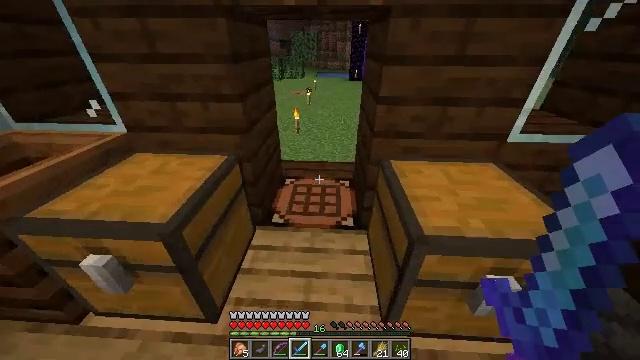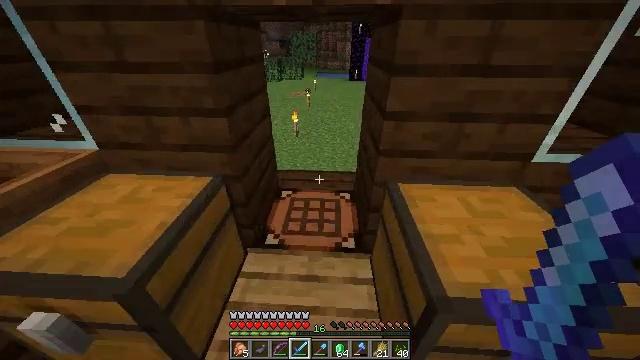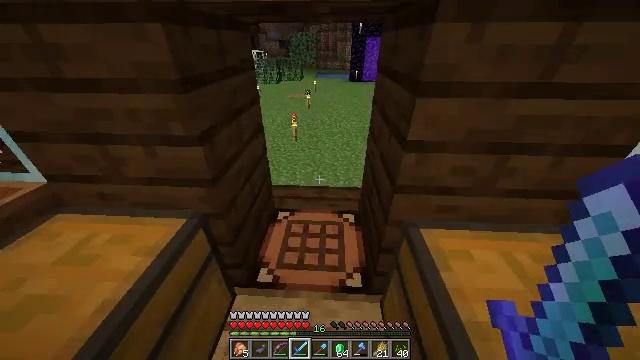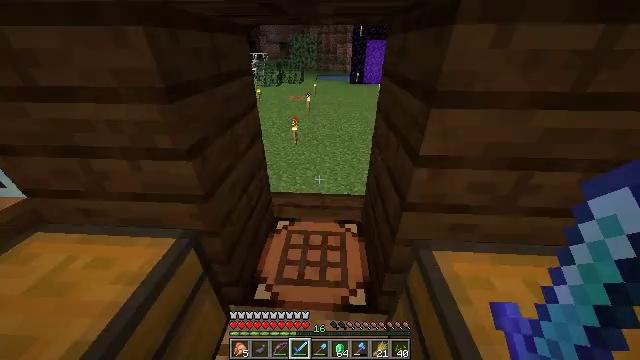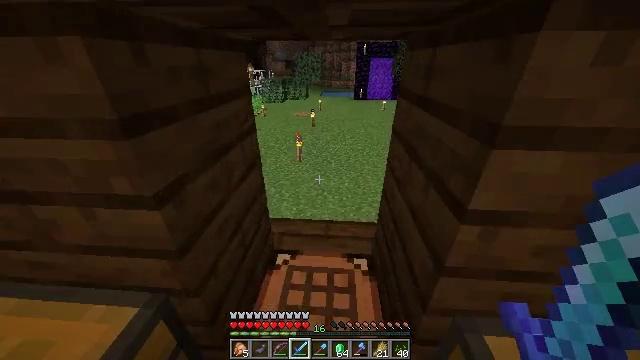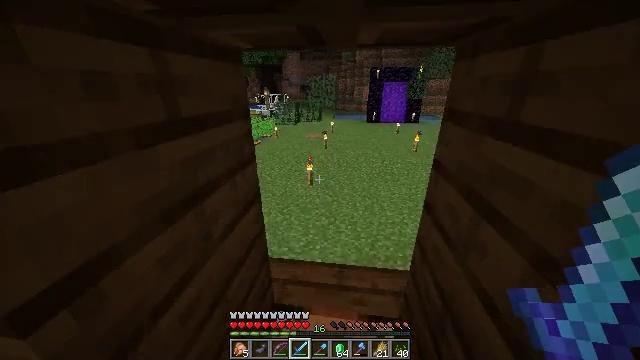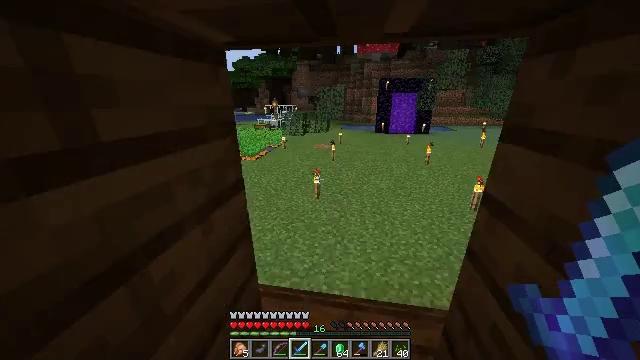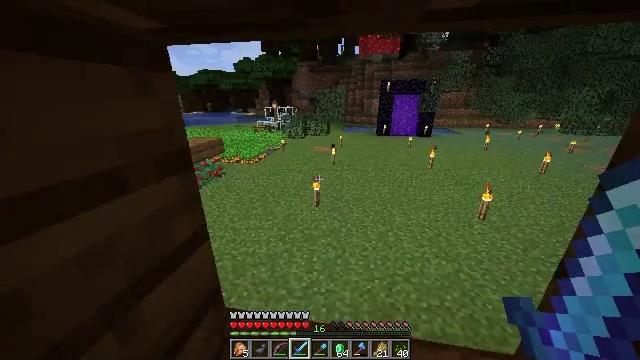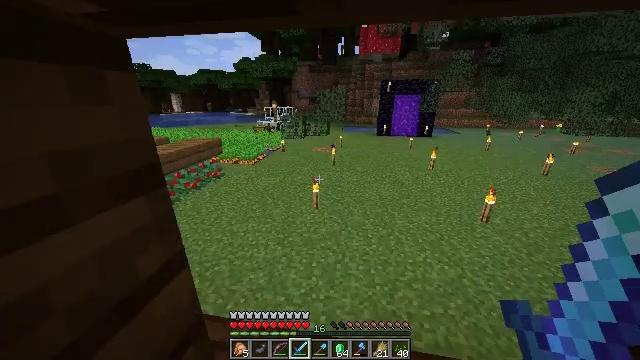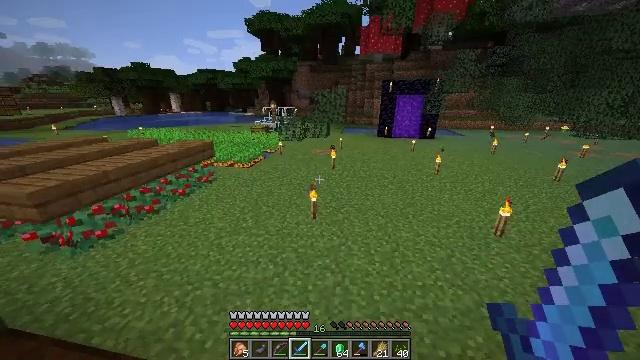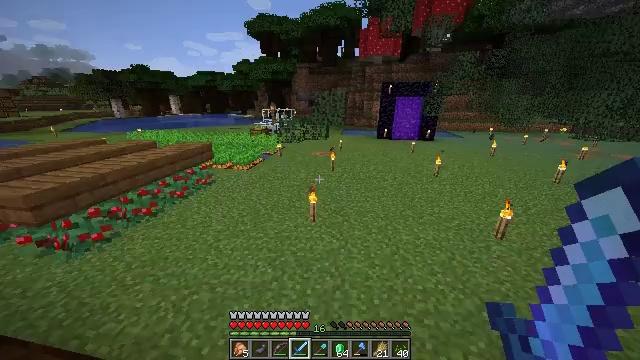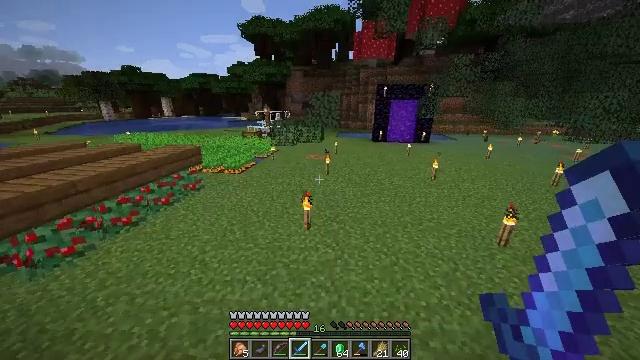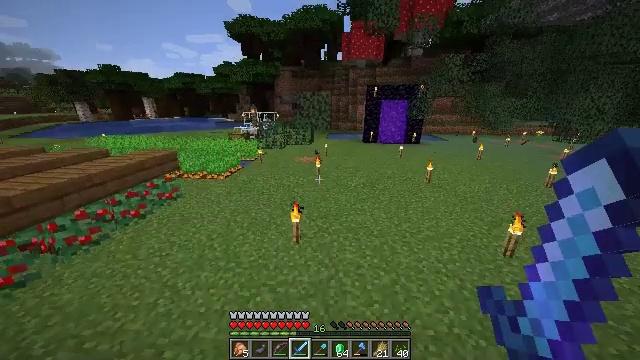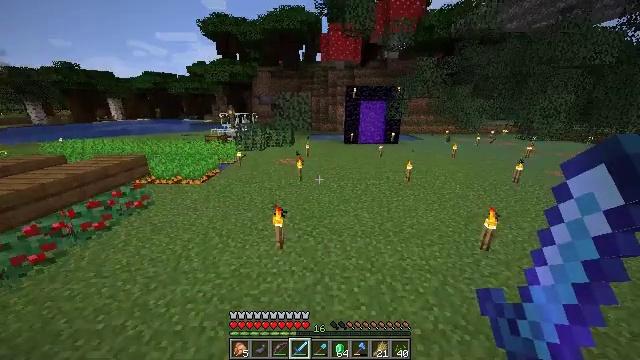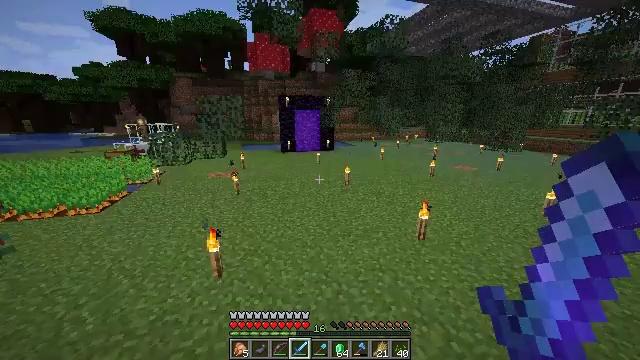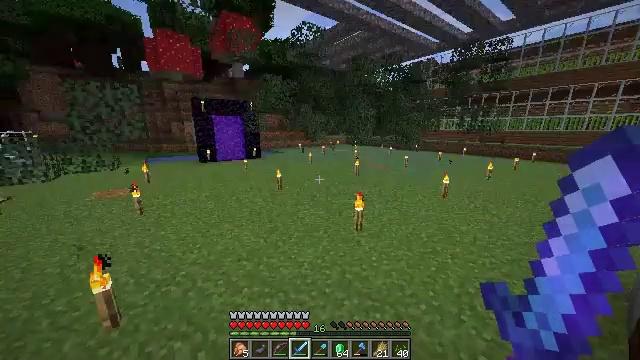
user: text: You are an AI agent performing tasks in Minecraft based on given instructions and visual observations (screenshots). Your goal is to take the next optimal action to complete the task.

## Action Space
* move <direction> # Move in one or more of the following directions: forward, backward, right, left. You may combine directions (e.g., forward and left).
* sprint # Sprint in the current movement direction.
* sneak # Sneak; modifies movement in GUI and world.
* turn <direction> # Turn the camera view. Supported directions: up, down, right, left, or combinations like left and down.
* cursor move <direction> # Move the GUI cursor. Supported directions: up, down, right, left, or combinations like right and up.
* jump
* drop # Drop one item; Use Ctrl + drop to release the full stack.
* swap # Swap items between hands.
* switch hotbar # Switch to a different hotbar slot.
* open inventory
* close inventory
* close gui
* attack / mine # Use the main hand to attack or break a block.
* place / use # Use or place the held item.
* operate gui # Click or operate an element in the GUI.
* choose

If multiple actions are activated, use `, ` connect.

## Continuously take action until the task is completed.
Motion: motion action
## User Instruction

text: Break the spruce leaves to clear the area.
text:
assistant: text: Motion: move forward
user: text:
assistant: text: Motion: move forward, sprint
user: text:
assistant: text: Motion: move forward, sprint
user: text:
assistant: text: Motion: move forward, sprint, turn left and up
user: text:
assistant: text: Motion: move forward, sprint, turn left and up
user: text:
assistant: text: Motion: move forward, turn left and up
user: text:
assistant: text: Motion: move forward
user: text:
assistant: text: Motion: move forward
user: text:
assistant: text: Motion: move forward, sprint
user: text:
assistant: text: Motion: move forward, sprint
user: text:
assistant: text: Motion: move forward, sprint, turn right
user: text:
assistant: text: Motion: move forward, turn right
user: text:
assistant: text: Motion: move forward, turn right
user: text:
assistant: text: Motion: move forward, sprint, turn right and up
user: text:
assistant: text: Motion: move forward, sprint, turn right and up
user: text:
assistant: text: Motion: move forward, sprint, turn right and up
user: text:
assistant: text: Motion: move forward, sprint, turn right
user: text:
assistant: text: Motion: move forward, turn right
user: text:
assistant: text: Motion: move forward
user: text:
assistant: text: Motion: move forward
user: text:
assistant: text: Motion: move forward, sprint
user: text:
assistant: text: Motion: move forward, sprint
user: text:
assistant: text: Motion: move forward
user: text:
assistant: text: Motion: move forward
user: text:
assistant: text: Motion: move forward, turn right
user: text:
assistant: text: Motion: move forward, turn right
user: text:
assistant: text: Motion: move forward, turn right
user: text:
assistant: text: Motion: move forward, turn right
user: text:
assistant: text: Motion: move forward, turn right
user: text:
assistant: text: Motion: move forward, turn right, jump